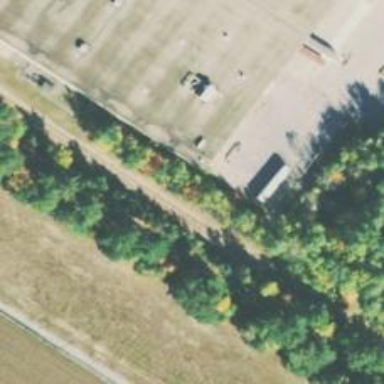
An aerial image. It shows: Rail spur service.